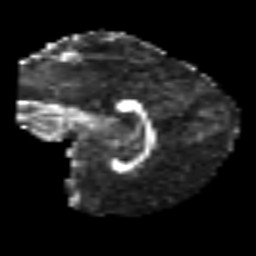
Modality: FA
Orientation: sagittal
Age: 39
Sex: female
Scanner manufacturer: siemens
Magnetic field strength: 3 T
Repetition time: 6.1 s
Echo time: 0.101 s